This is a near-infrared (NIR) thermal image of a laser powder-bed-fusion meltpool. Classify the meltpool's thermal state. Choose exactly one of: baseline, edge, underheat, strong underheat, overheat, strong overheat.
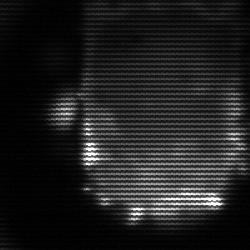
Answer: baseline